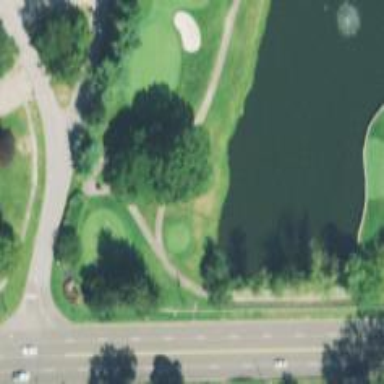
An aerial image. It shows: Footway that resembles golf path.